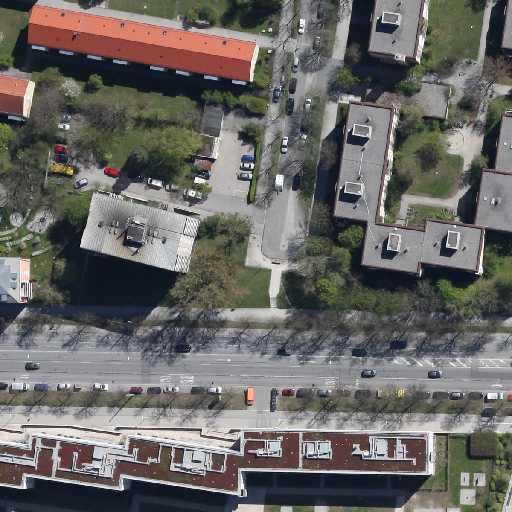
Referring expression: vehicle in the parking area